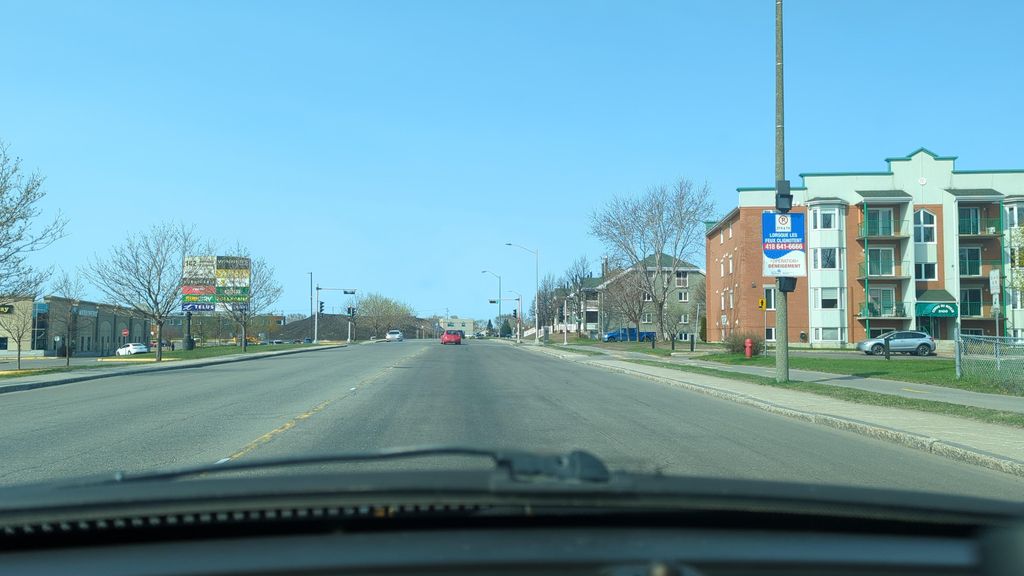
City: quebec_city